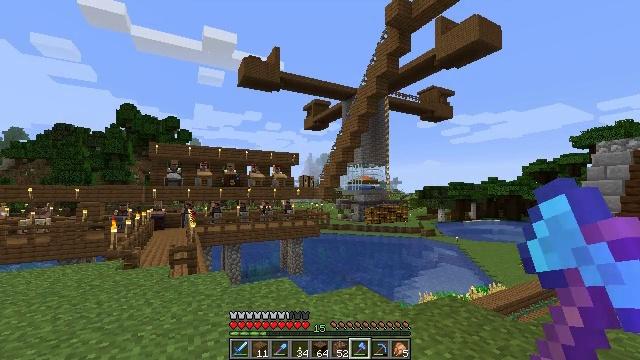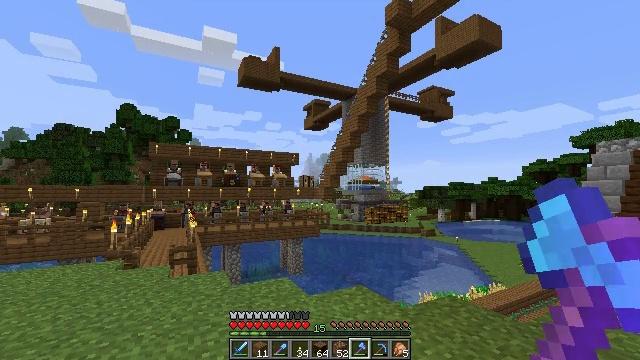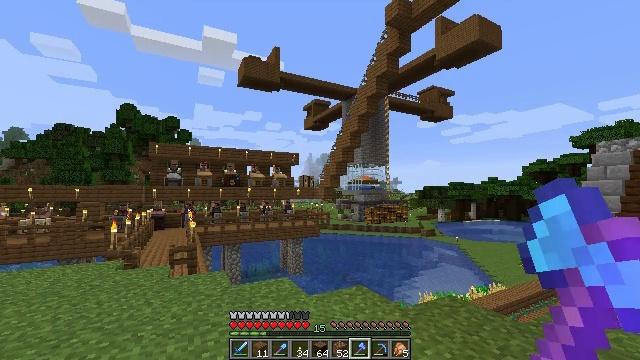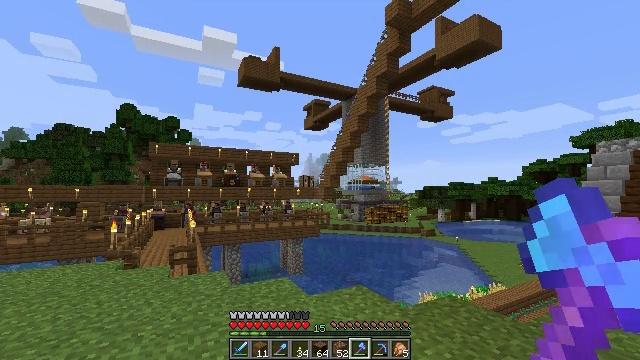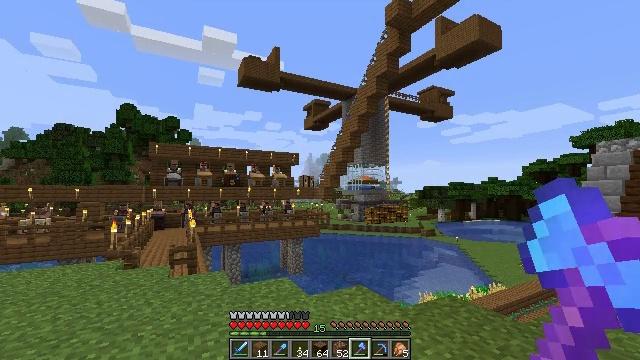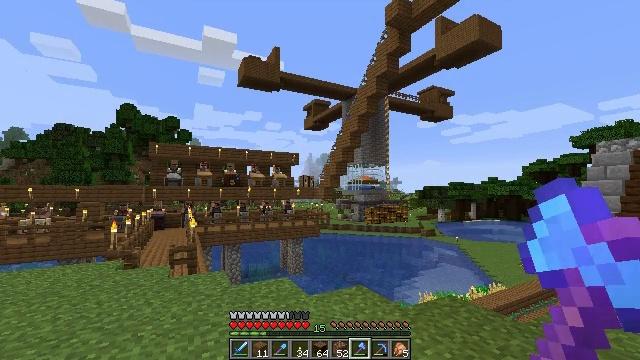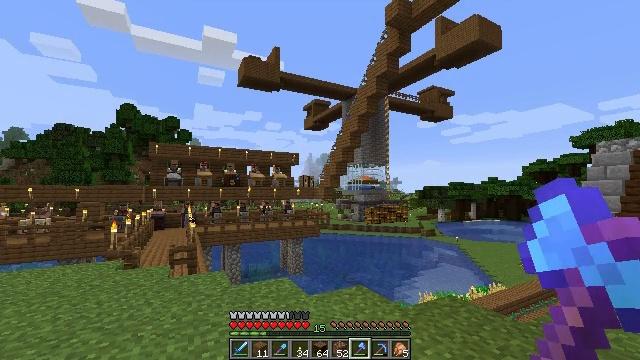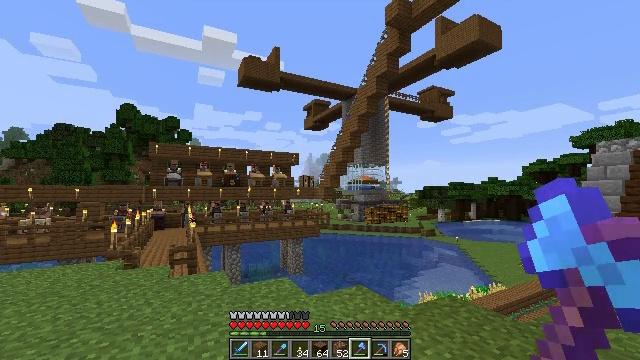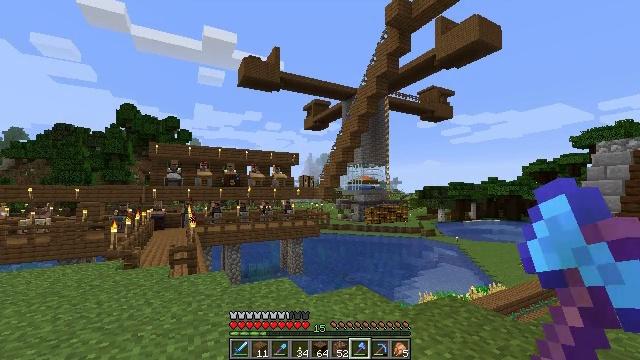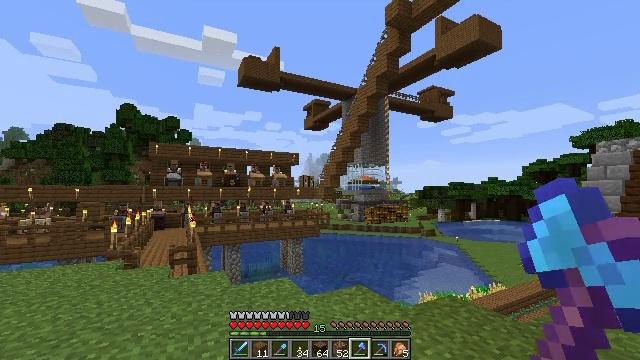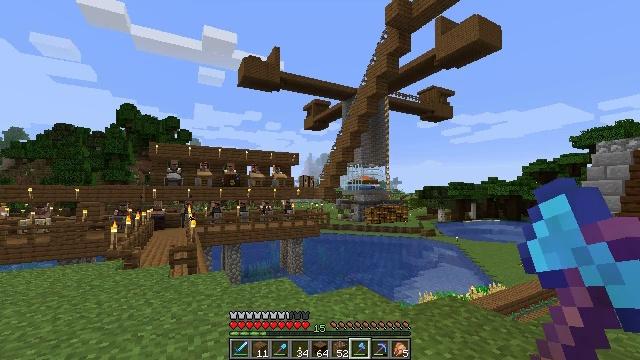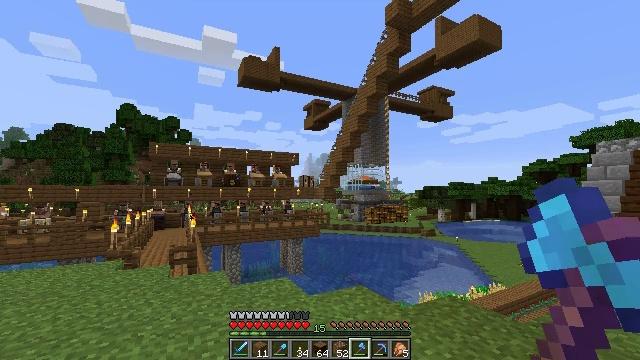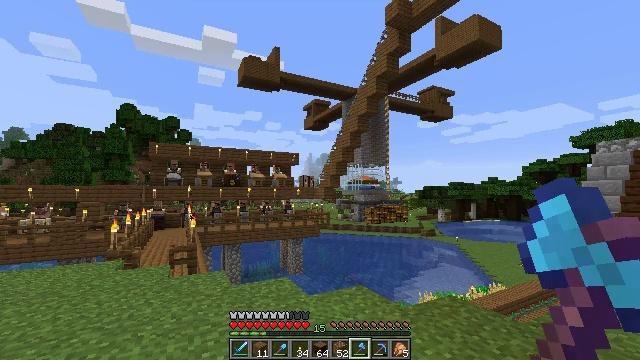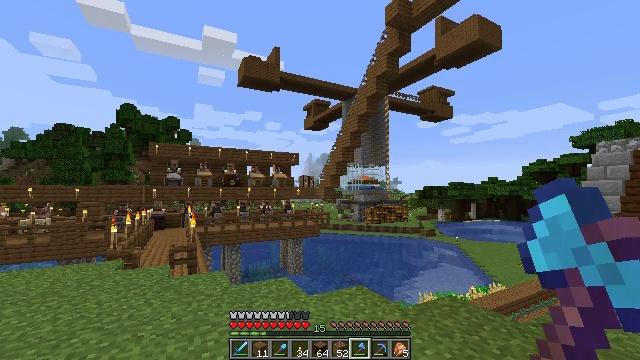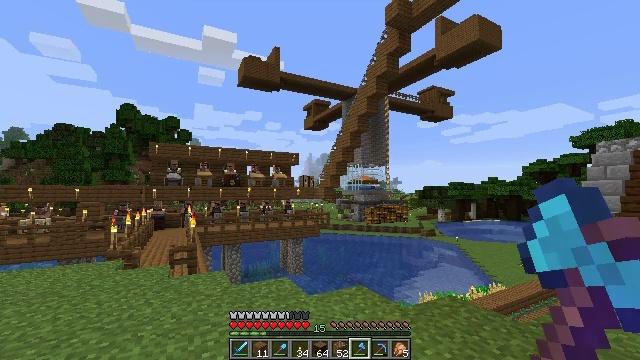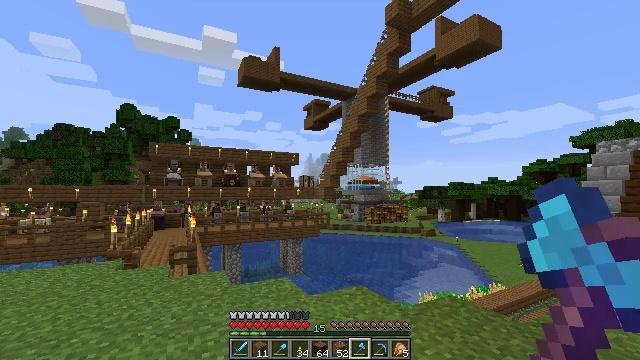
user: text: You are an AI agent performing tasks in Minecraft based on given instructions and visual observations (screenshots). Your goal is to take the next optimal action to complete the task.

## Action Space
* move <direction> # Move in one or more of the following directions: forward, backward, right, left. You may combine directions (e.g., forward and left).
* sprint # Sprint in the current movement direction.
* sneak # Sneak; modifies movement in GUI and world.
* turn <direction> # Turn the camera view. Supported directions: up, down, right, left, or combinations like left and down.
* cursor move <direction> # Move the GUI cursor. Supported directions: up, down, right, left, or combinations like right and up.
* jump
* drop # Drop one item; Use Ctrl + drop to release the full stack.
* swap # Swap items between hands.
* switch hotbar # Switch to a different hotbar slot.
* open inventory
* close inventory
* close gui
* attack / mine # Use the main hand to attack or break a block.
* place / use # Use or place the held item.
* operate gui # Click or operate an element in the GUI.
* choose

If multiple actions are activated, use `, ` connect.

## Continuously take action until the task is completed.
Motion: motion action
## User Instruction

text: Collect spruce planks and craft a spruce pressure plate.
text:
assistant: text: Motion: no_op
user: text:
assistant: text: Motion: no_op
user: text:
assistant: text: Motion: no_op
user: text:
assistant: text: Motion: no_op
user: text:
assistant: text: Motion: no_op
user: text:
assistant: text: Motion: no_op
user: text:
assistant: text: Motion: no_op
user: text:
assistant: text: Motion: no_op
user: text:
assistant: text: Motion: no_op
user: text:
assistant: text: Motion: no_op
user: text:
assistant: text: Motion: no_op
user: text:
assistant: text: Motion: no_op
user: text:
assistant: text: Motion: no_op
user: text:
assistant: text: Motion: no_op
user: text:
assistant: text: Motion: no_op
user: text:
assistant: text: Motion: no_op
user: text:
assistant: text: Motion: no_op
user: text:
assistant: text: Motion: no_op
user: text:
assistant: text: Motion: no_op
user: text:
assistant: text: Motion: no_op
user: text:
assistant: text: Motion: no_op
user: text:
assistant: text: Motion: no_op
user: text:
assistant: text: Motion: no_op
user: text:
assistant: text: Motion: no_op
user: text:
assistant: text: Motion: no_op
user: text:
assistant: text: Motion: no_op
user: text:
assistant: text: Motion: no_op
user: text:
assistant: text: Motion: no_op
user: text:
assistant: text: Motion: no_op
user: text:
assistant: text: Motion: no_op